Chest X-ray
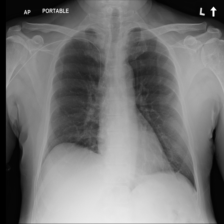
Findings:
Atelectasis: negative
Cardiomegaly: negative
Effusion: negative
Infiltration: negative
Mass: negative
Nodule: negative
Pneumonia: negative
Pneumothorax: negative
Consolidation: negative
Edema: negative
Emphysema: negative
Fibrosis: negative
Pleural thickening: negative
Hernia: negative